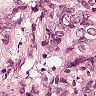
Metastatic tissue present: yes